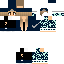
A female human skin with medium skin, wearing blonde long hair dressed in a blue hoodie and black pants, featuring a closed mouth.